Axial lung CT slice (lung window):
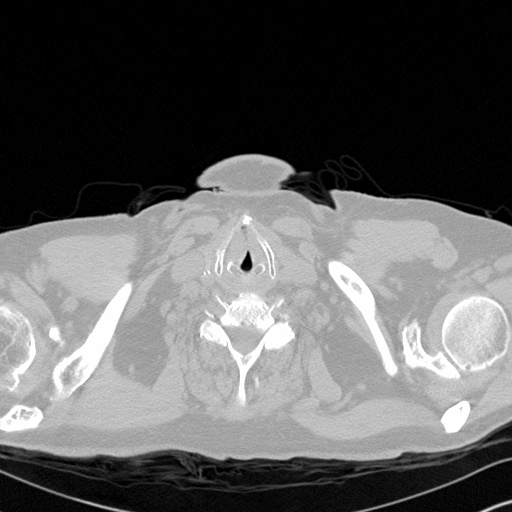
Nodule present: no